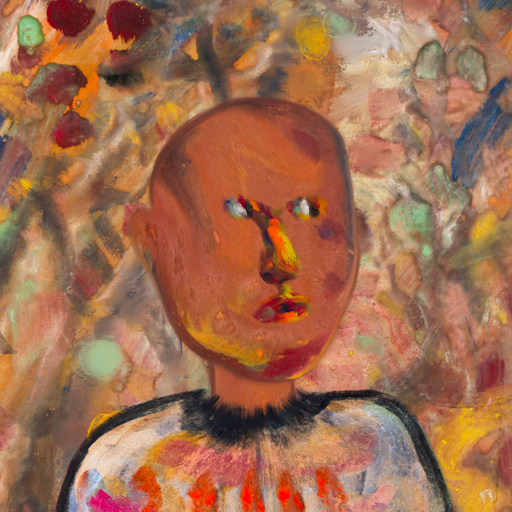
Background: Mother_And_Son_Mother, Head And Neck Side: Mother_And_Son_Son, Face Side: An_Impression, Bust: Childish, Hair Side: Blank, Head Accessory: Blank, Second Necklace: Blank, Necklace: Blank, Baby: Blank